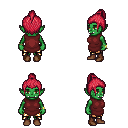
a pixel art fantasy rpg character, female body template, orc, green skin, maroon tunic, gold greaves, ruby red short topknot hairstyle, bracelets, brown shoes, four views (front, back, left, right), 2x2 character sprite sheet, small pixel art, hard edges, no anti-aliasing